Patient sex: M
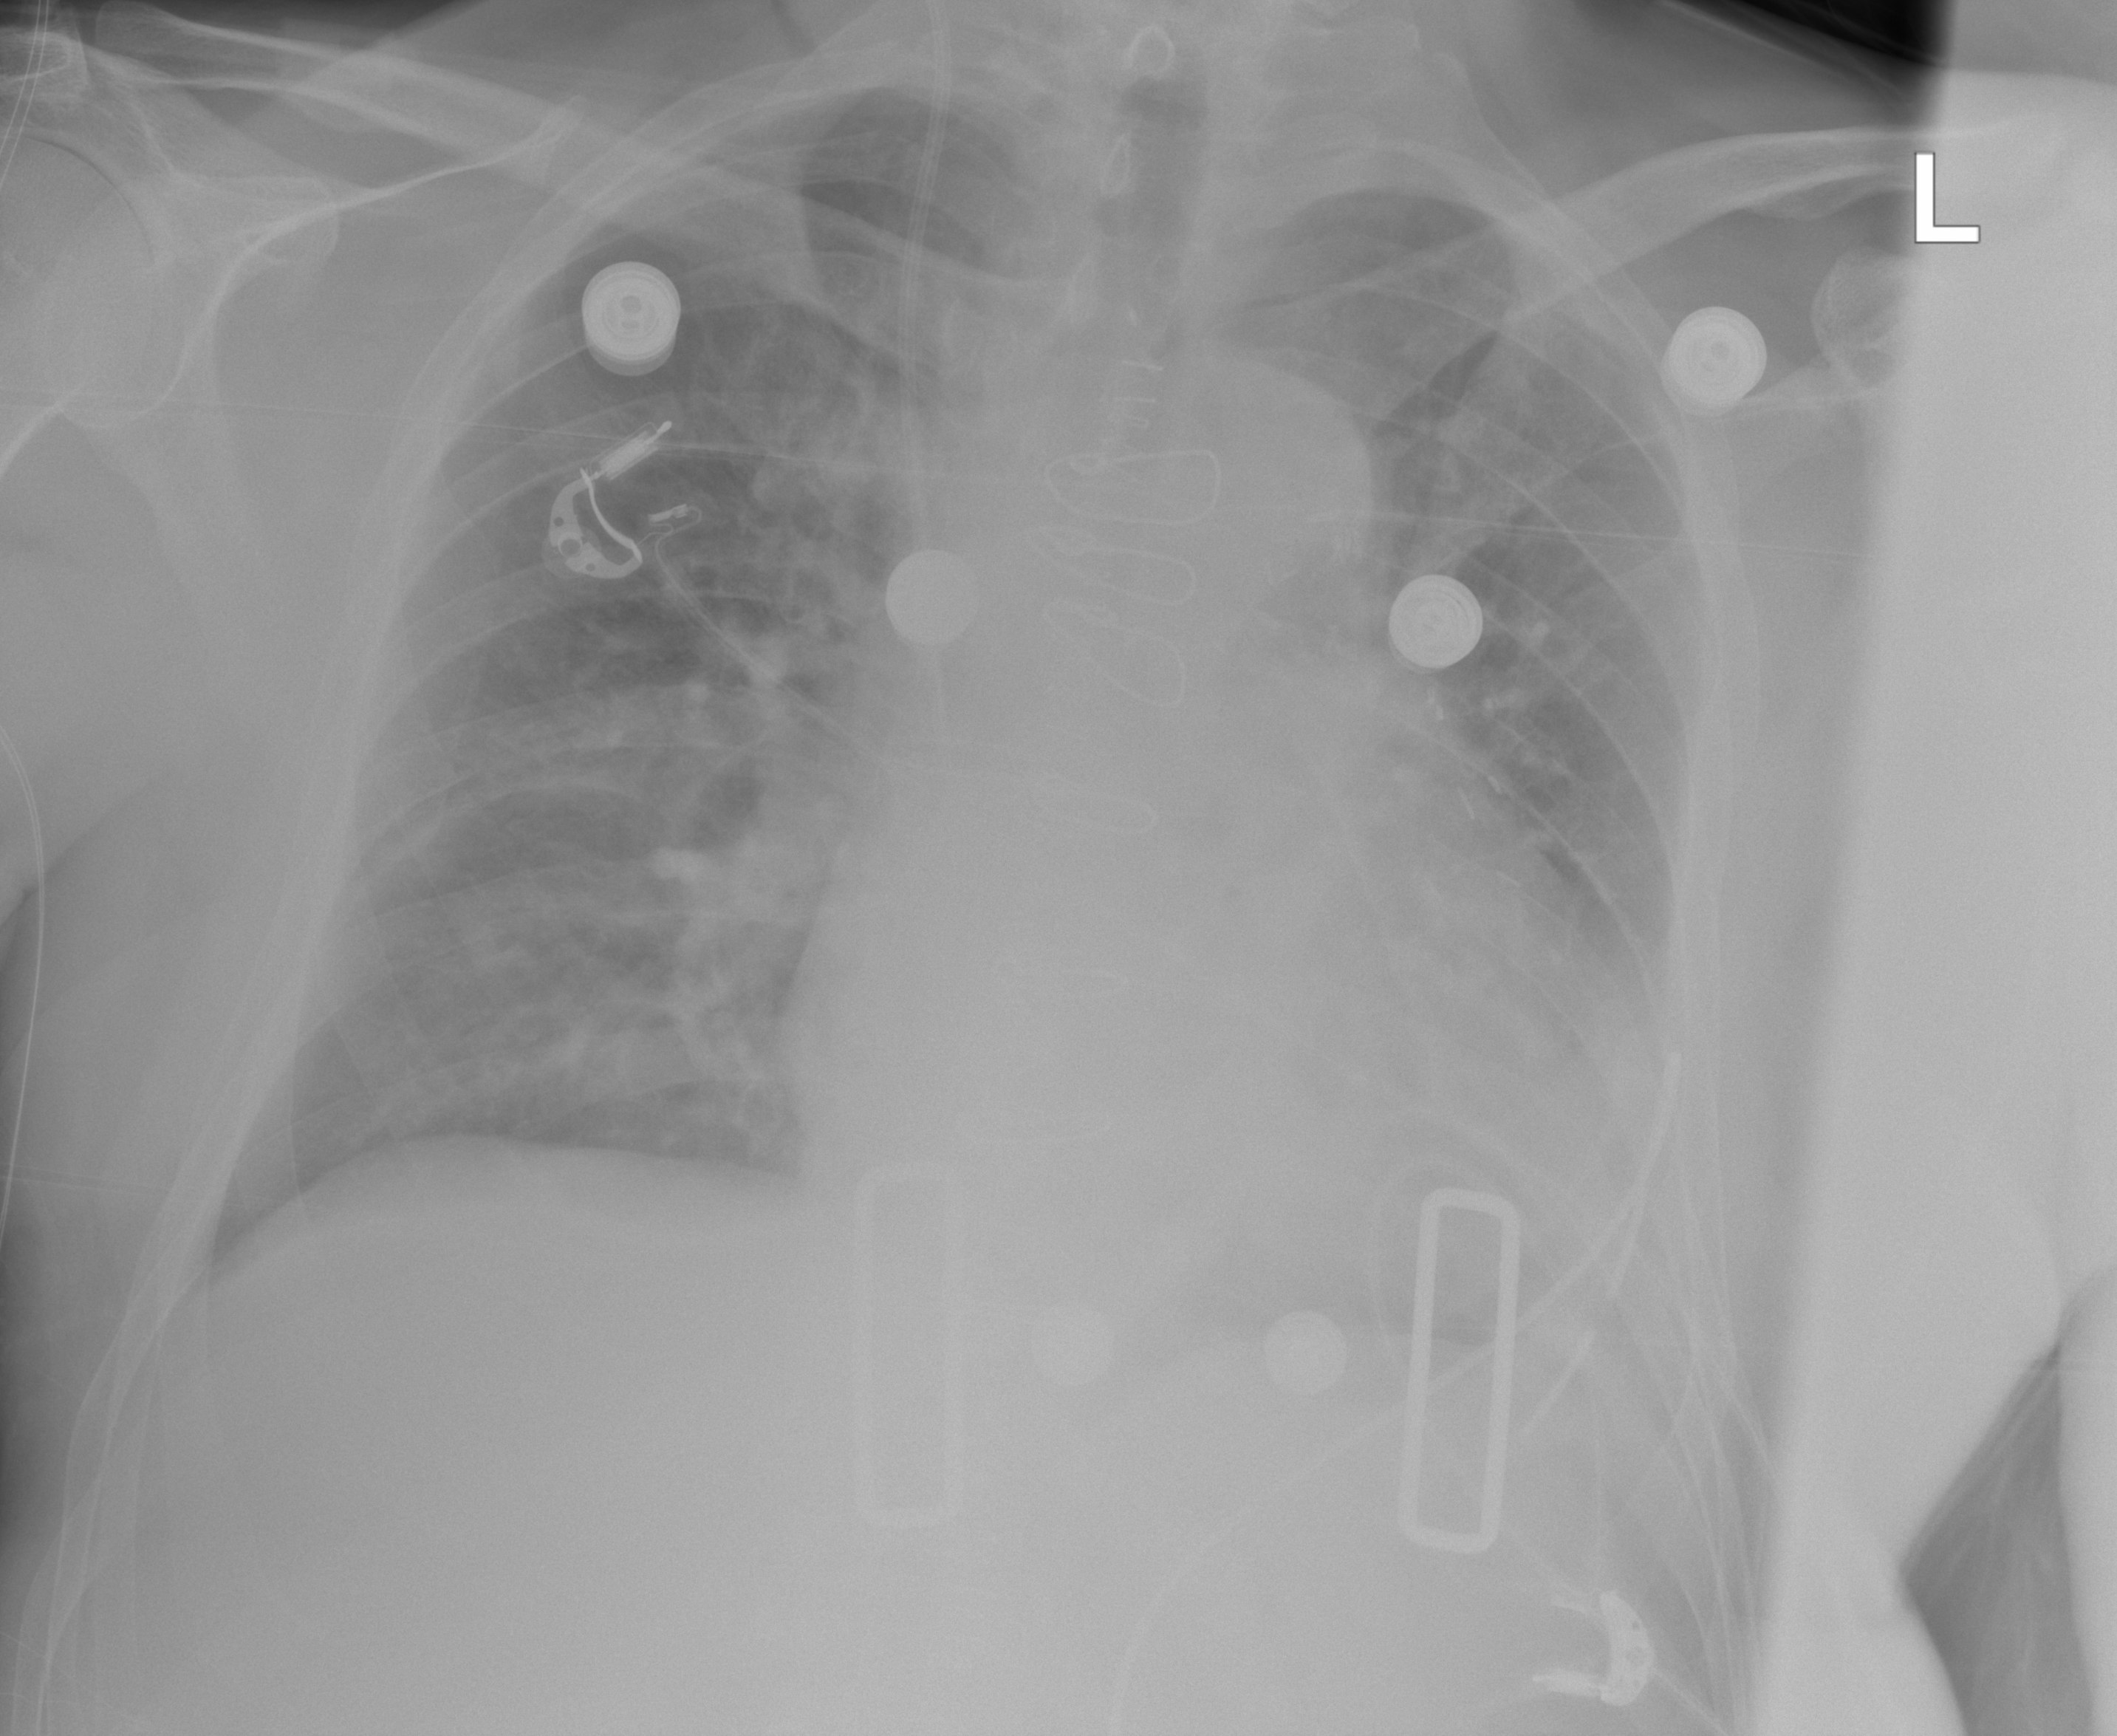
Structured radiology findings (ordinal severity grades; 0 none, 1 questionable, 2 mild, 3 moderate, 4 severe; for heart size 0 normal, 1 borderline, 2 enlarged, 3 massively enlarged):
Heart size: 2
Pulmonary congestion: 2
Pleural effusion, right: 0
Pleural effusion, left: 2
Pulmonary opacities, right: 0
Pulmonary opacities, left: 2
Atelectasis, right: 2
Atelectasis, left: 2